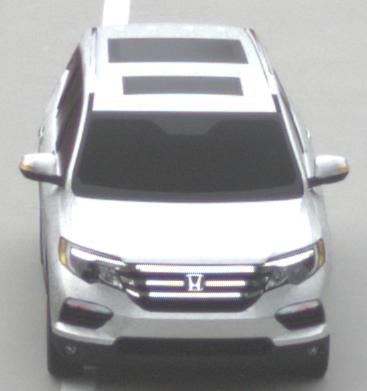
Make: Honda
Model: Pilot
Detailed model: 3
Model produced from: 2015
Model produced until: 2022
Doors: 5
Color: white
Road condition: dry road
Daytime: morning or afternoon
Contrast: low contrast